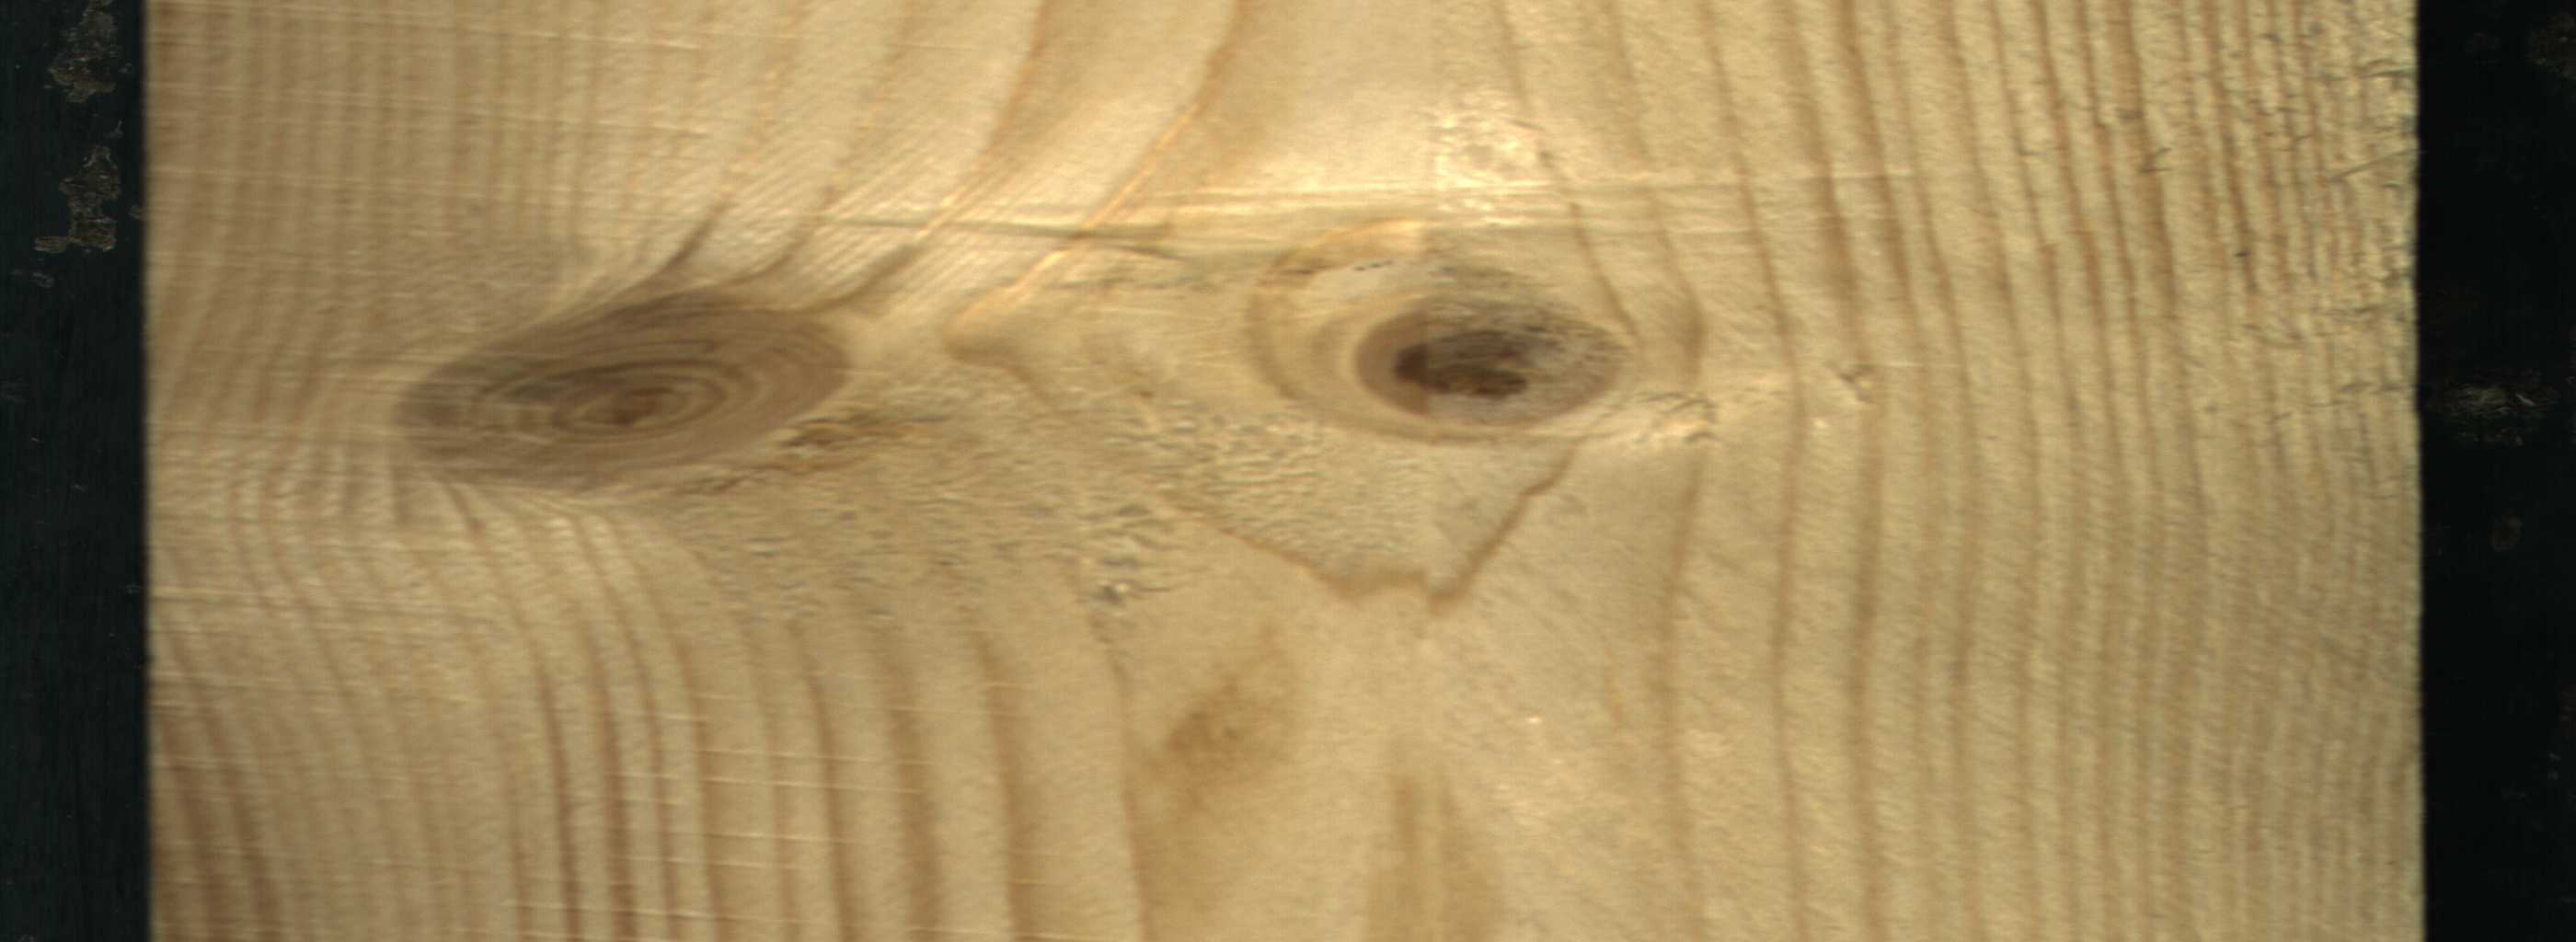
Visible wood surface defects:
Live_Knot
Live_Knot
Live_Knot
Live_Knot